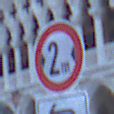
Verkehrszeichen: TatsaechlicheBreite2
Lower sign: RichtungsangabeDurchPfeile2
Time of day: Dawn
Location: Outdoor (Urban)
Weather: Clear
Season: NotSpecified
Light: Natural